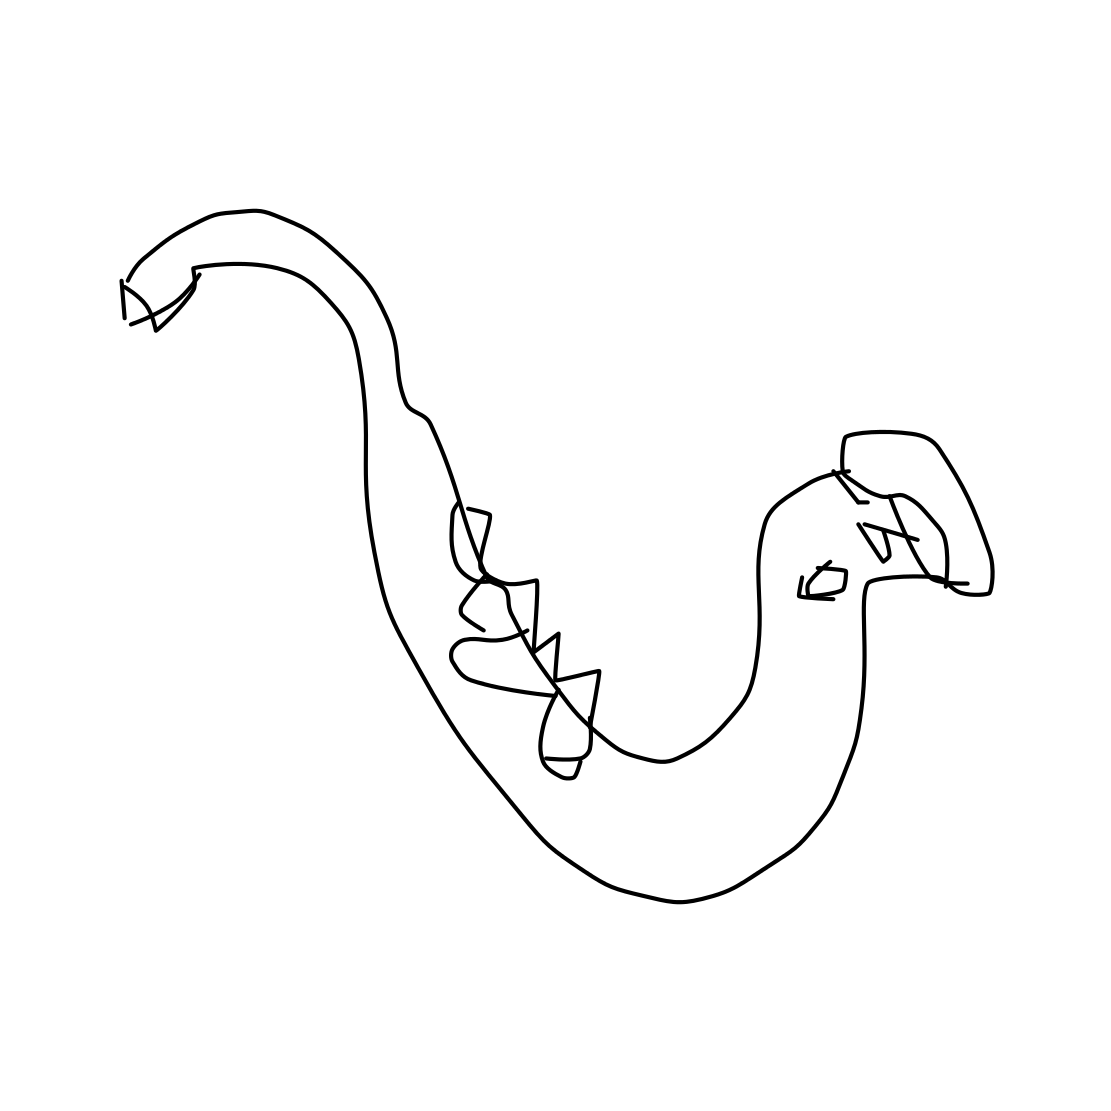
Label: saxophone